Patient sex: F
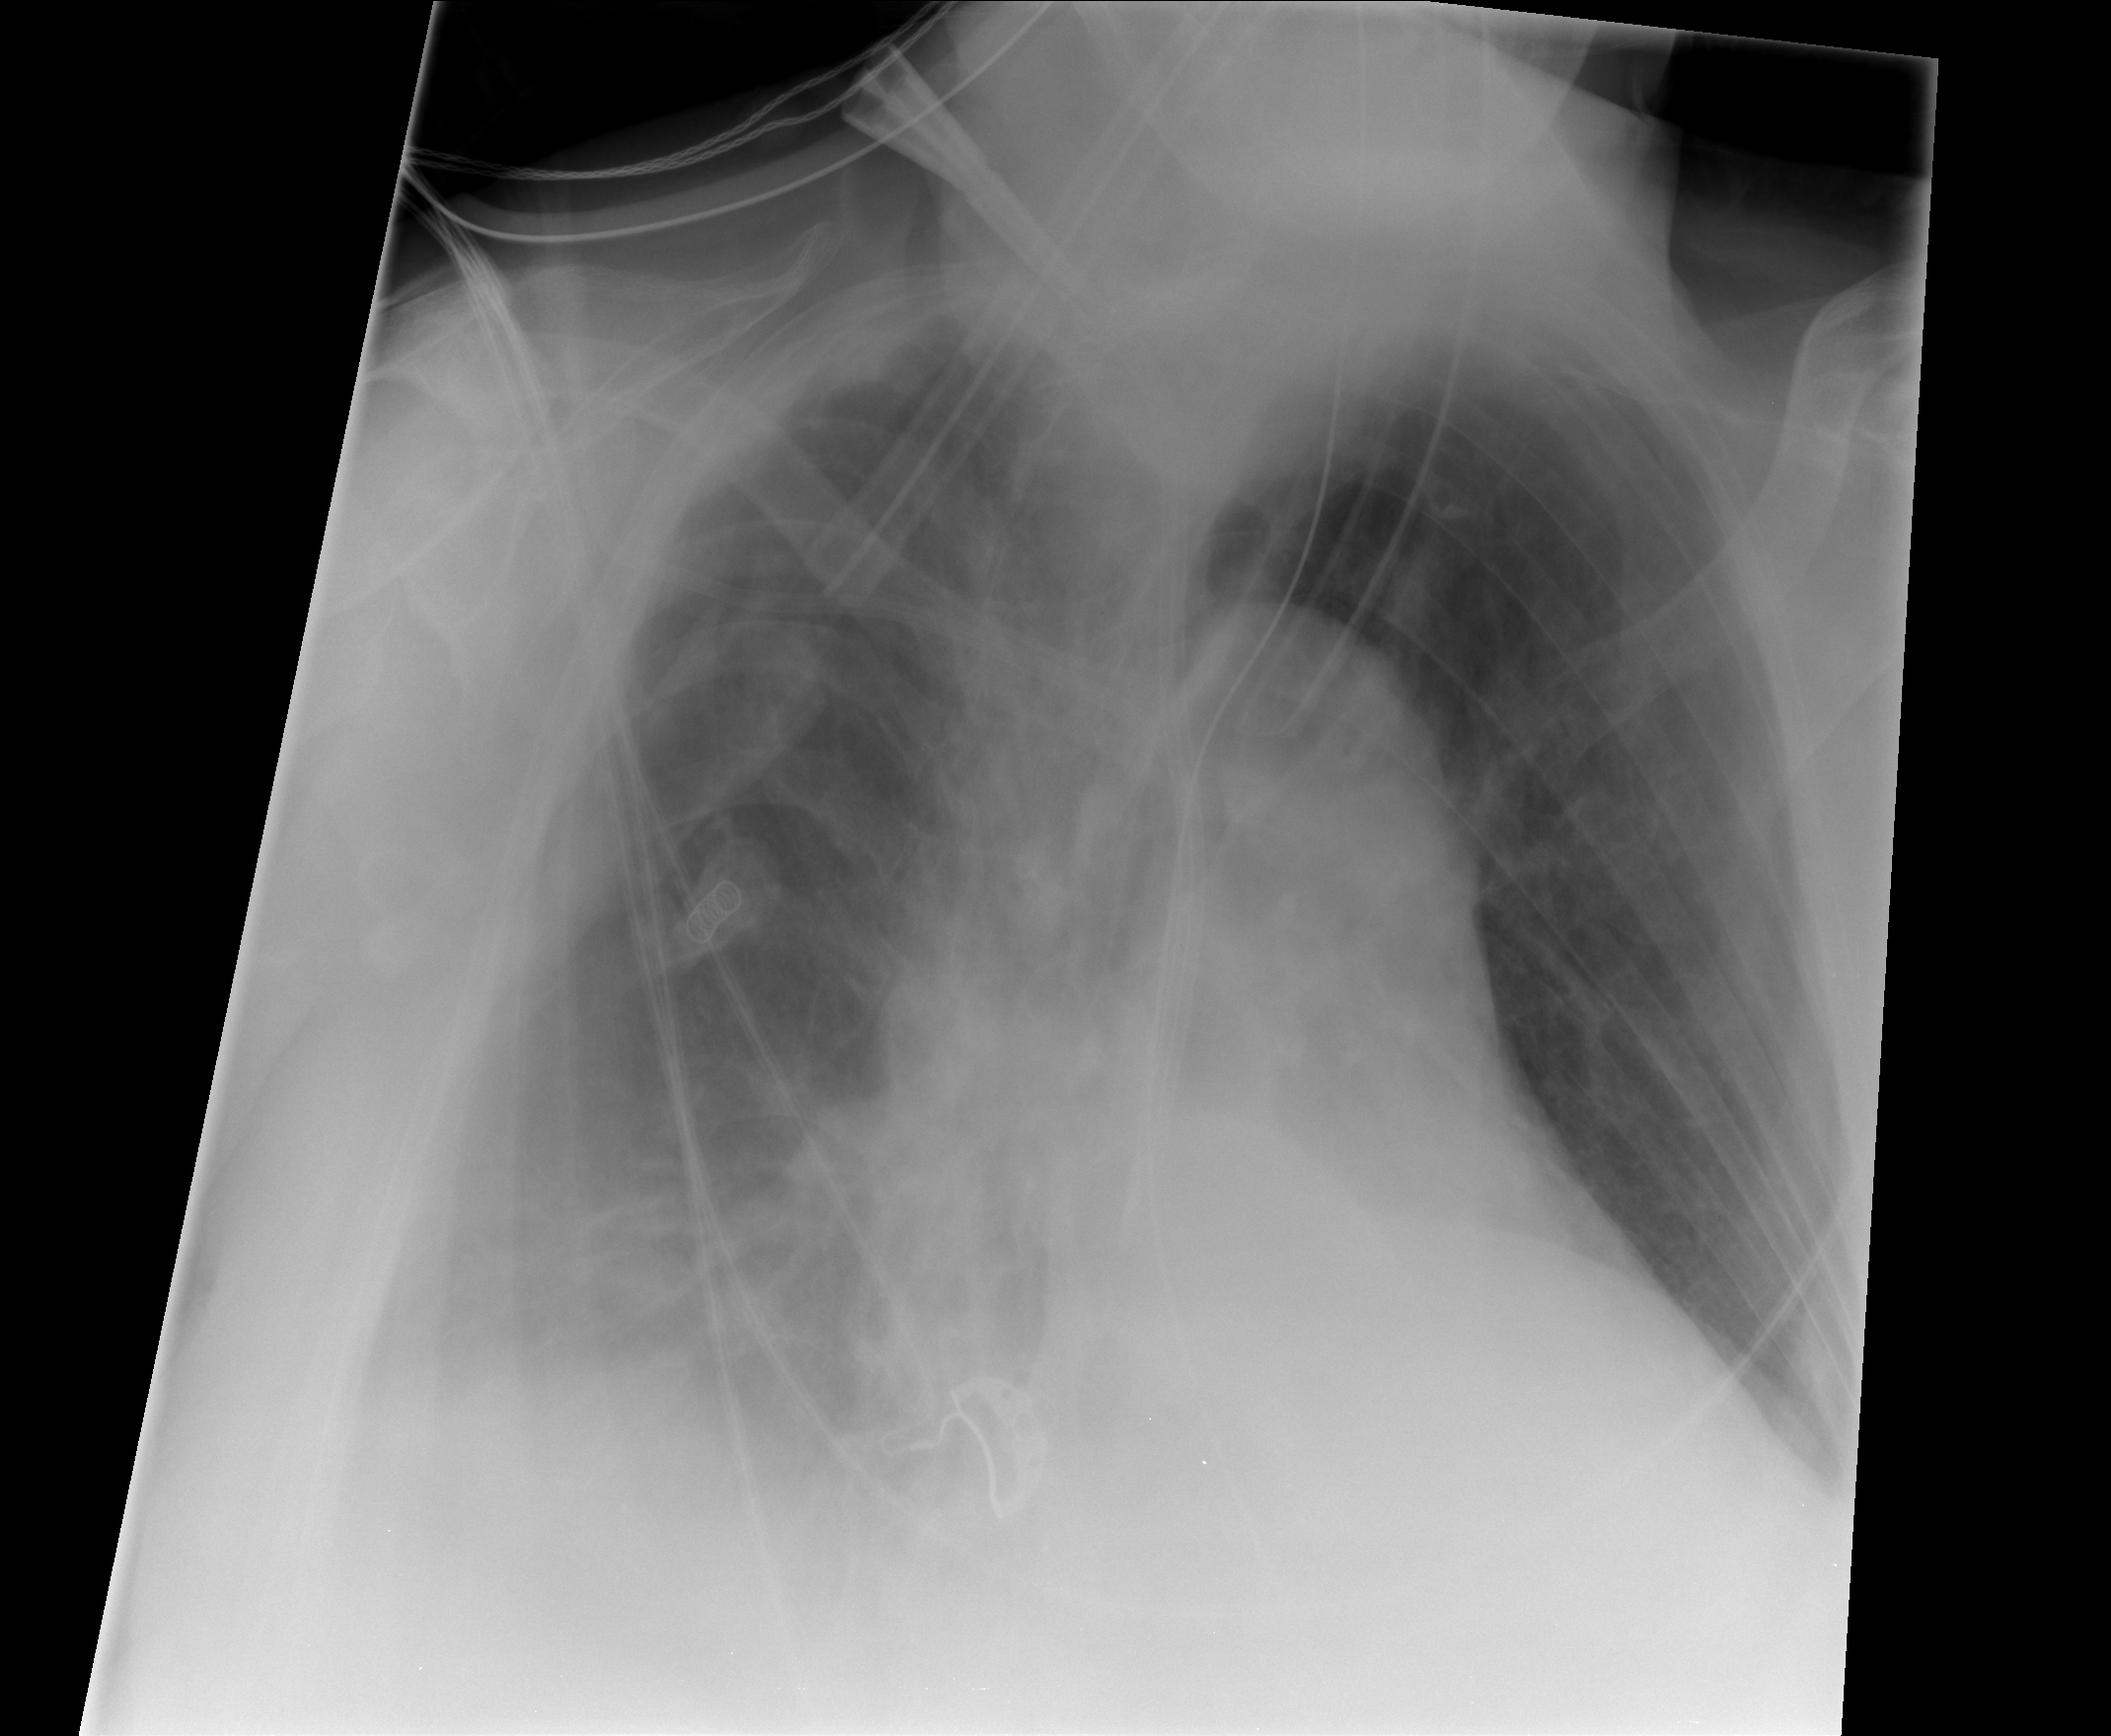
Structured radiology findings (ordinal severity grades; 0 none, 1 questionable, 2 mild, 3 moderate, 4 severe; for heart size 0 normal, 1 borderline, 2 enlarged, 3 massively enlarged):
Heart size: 2
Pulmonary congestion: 0
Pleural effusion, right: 2
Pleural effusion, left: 0
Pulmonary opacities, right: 0
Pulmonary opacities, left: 0
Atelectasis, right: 2
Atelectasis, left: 0